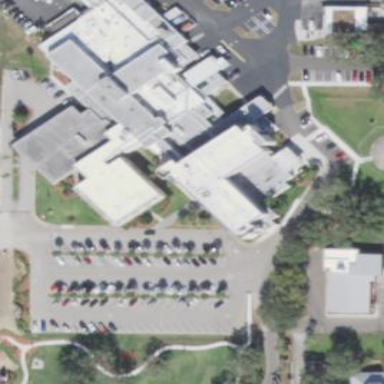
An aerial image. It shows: Healthcare facility identified as hospital.